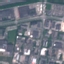
Label: Industrial